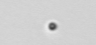
Label: nanoplankton_mix